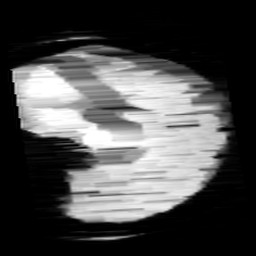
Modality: minIP
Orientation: sagittal
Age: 11
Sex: male
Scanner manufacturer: siemens
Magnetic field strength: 3 T
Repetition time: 0.027 s
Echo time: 0.02 s